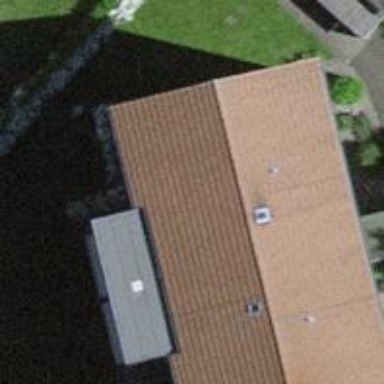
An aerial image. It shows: Gabled roof on residential building.